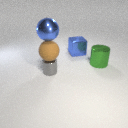
large brown rubber sphere below large blue metal sphere